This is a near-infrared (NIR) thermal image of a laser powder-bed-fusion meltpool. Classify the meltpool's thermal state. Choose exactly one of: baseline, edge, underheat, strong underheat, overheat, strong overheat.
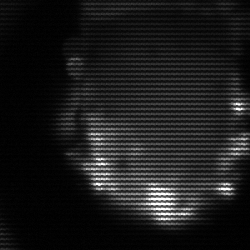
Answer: baseline